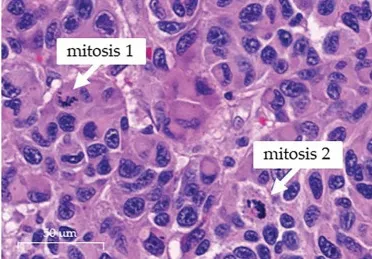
Pathology findings. Other field with an amelanotic clone displaying intense mitotic activity.
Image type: pathology (h&e)